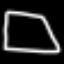
Label: square